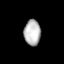
Tissue: lung
Cell type: Endothelial cells
Senescence score: 0.6605
Nuclear area (px): 416
Mean DAPI intensity: 184.51